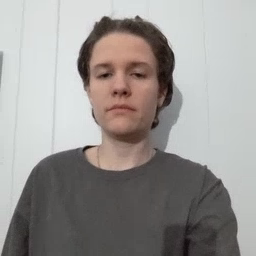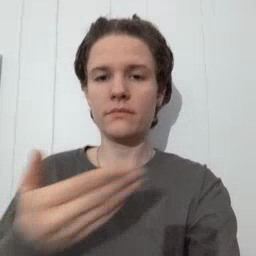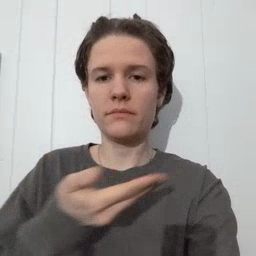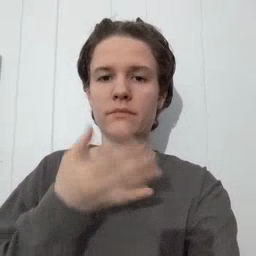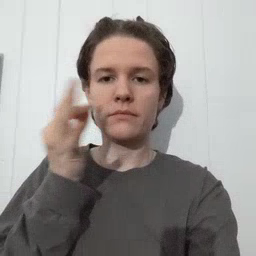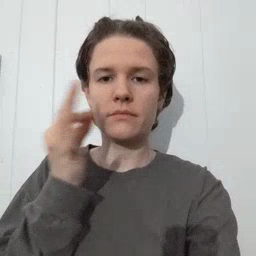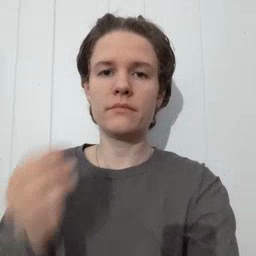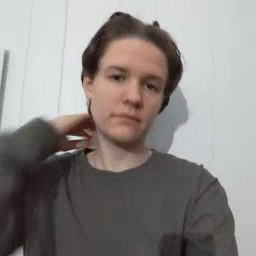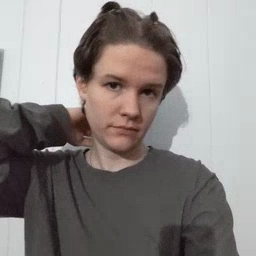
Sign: kitty